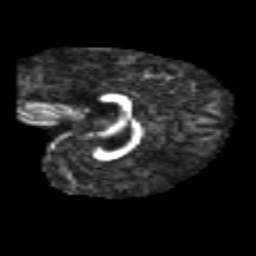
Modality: FA
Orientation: sagittal
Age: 6
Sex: male
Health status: healthy